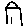
Label: house